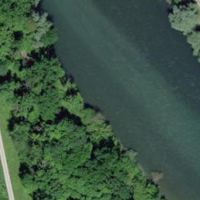
EUNIS habitat code: 15
Species observed at this site:
Rubus caesius